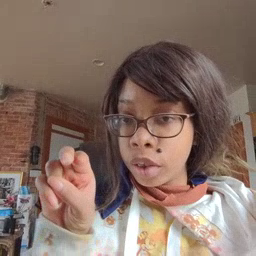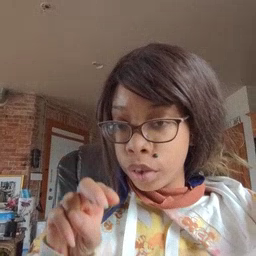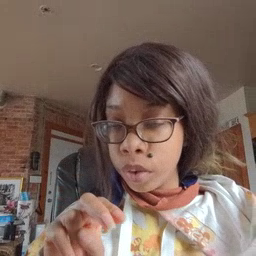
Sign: chair